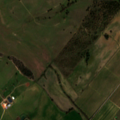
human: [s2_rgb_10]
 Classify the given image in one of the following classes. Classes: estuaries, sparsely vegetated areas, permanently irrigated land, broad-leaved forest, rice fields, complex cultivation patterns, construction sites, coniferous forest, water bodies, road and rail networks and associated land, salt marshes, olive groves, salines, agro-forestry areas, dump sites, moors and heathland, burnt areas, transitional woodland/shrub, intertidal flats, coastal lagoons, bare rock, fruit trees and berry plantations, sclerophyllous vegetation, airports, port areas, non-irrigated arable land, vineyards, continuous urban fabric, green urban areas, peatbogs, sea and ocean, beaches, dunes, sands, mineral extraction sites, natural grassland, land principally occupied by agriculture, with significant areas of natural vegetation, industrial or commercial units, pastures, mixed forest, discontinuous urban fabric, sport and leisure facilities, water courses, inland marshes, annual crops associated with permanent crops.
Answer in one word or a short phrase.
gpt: non-irrigated arable land, vineyards, pastures, agro-forestry areas, transitional woodland/shrub, water bodies